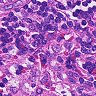
Metastatic tissue present: no